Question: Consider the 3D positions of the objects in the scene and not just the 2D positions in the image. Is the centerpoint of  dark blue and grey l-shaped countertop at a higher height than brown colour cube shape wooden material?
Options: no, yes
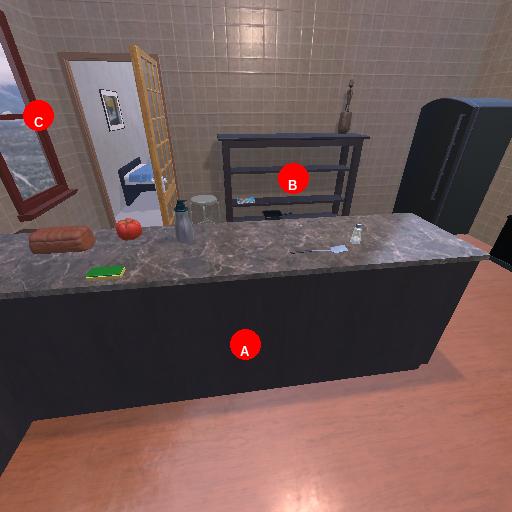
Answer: no